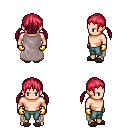
a pixel art fantasy rpg character, male body template, human, light skin, gray cape, teal pants, ruby red twin-tailed hairstyle, gold gloves, gray slippers, four views (front, back, left, right), 2x2 character sprite sheet, small pixel art, hard edges, no anti-aliasing